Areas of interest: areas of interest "Osmanthus Garden"
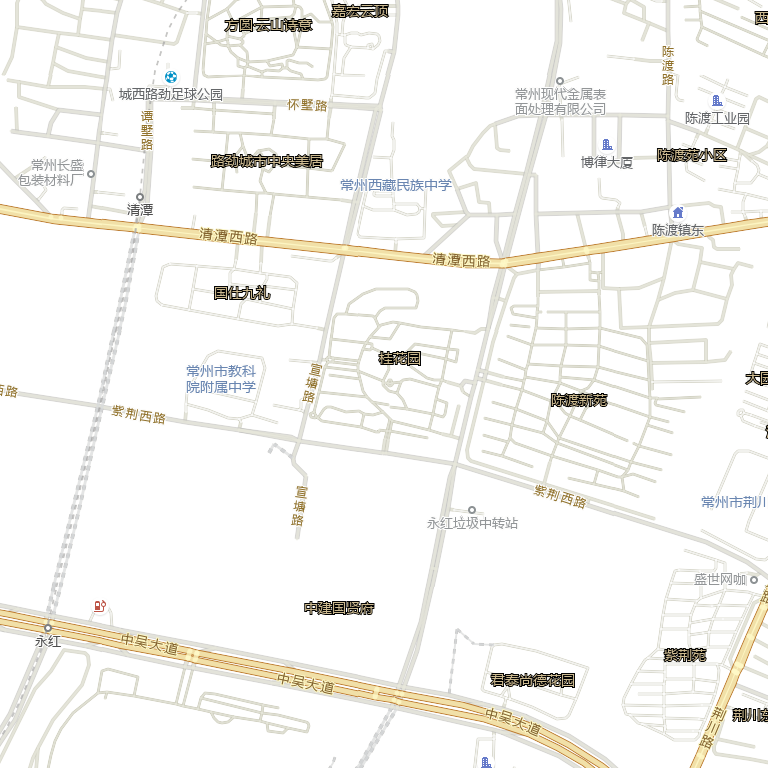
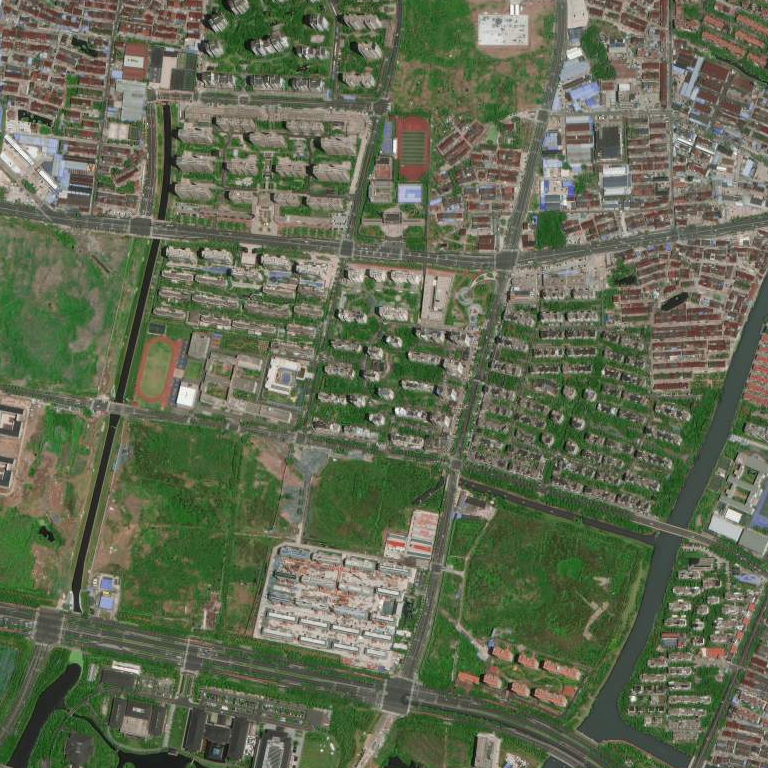